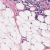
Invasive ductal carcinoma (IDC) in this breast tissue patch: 0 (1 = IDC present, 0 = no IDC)